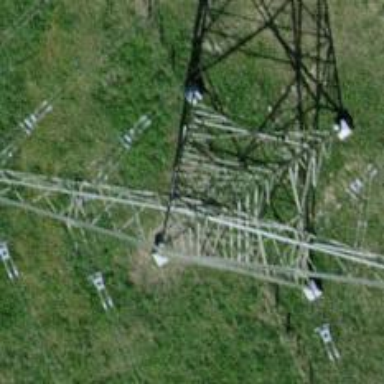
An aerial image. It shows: Power line in the image.